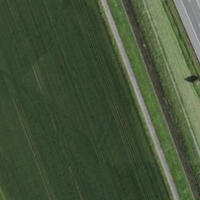
EUNIS habitat code: 57
Species observed at this site:
Chorthippus brunneus